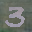
Label: 3